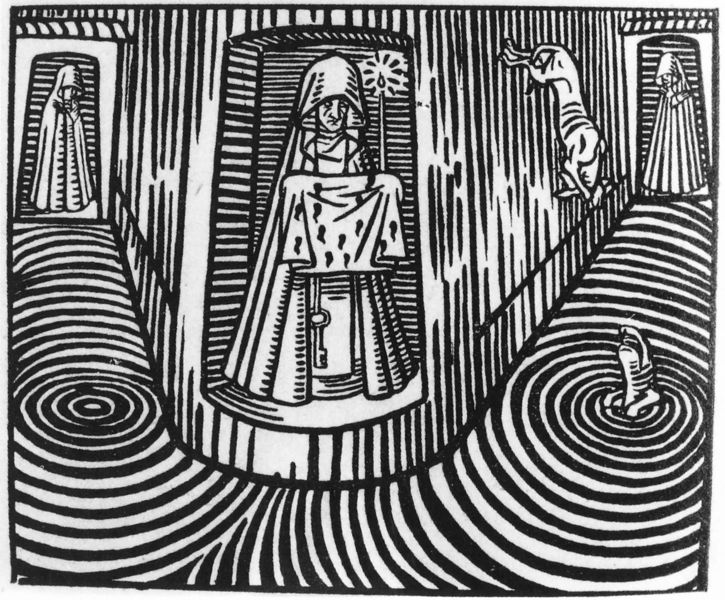
Titel: Aladin et Palomides
Künstler: George Minne
Institution: Brüssel, Museum der Literatur
Schlagwörter: umhang, wasser, weiß, frauen, fenster, frau, holz, kleid, licht, schwarz, tür, zeichnung, hund, hunde, tier, tuch, muster, faru, halten, hermelin, stehen, tod, tot, tragen, kanal, gewand, mantel, drei, holzschnitt, welle, wellen, perspektive, türen, grafik, graphik, linien, fluß, treppe, treppen, kerze, streifen, lciht, tiefe, faden, laken, striche, tor, wände, eingang, gang, nische, blut, flamme, ringe, kloster, rippen, druck, schnitt, schraffur, radierung, stich, schwarzweiß, nonne, kreise, quer, gestalten, fisch, strudel, gruselig, schwaru, heilige, niesche, schlüssel, heilig, veronika, stier, unheimlich, geometrie, tropfen, gabelung, kapuze, unterwelt, nischen, gänge, nonnen, tuck, ertrinken, verstörend, brenne, gzeichnung, schlüssek, molch, halluszination, schöüssel, halzten, frau nonne